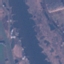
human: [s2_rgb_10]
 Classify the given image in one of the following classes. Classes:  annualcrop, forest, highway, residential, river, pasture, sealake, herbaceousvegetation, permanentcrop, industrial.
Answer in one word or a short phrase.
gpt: River